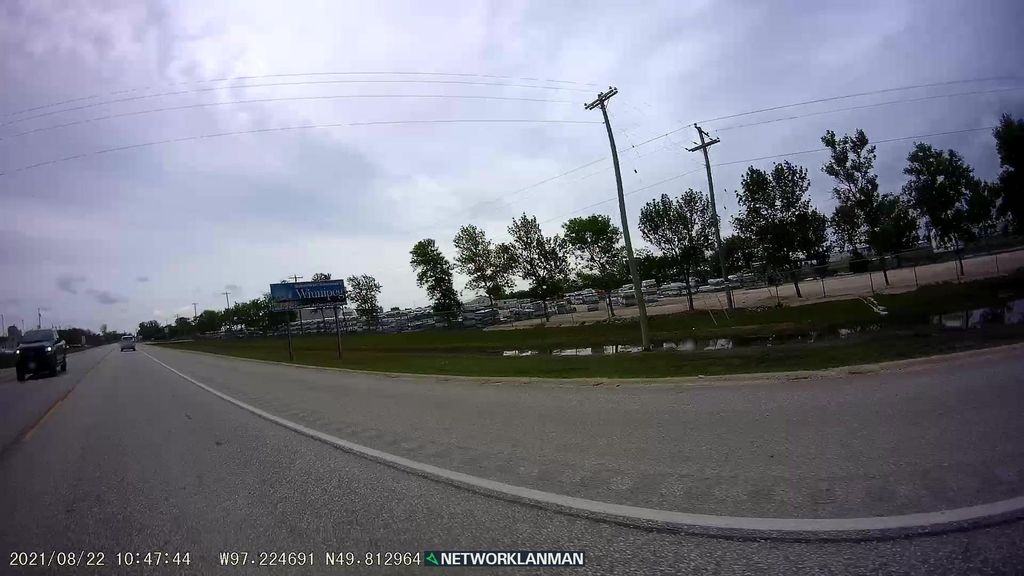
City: winnipeg